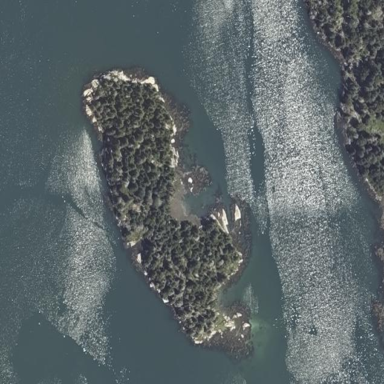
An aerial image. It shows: Islet located along the natural coastline.